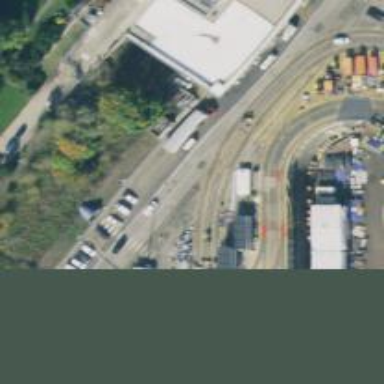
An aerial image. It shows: Railway level crossing.